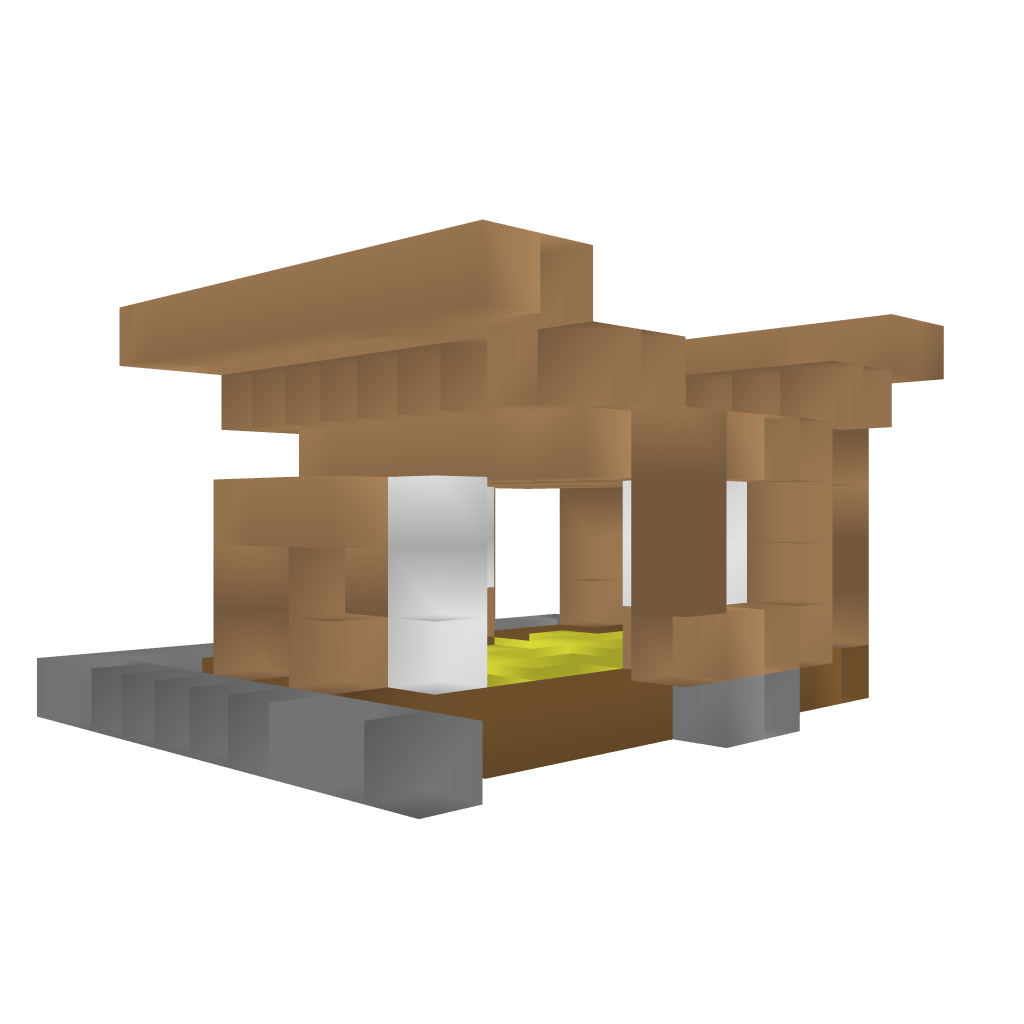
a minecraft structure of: Differnt Modern House bad low quality